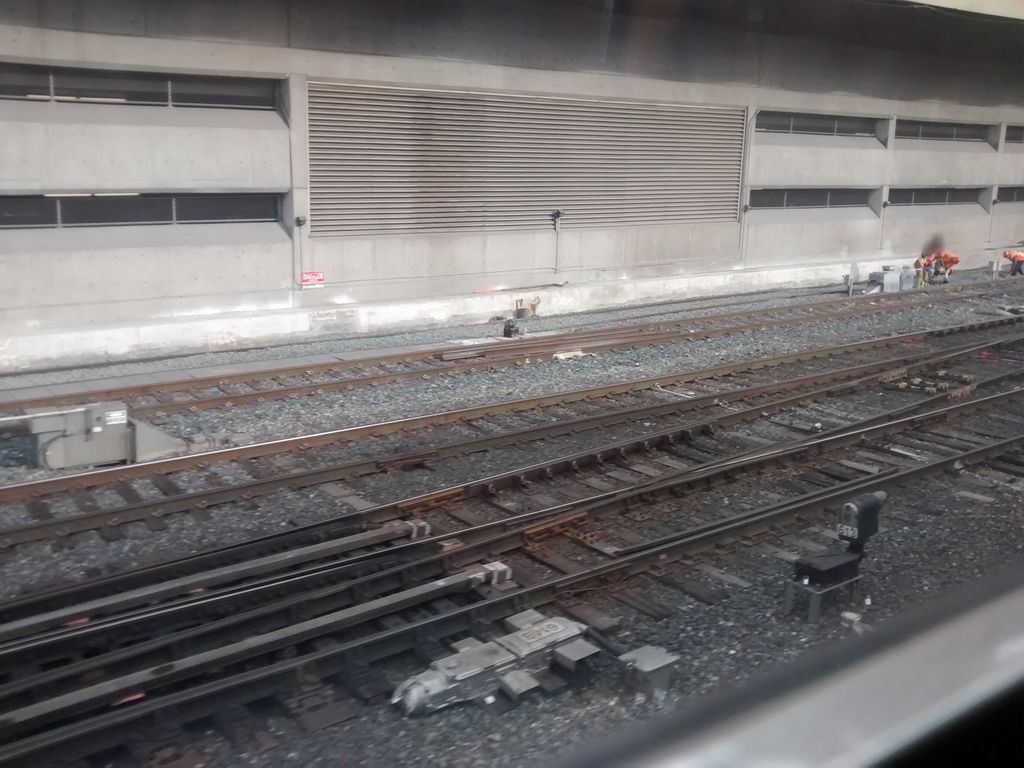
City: toronto